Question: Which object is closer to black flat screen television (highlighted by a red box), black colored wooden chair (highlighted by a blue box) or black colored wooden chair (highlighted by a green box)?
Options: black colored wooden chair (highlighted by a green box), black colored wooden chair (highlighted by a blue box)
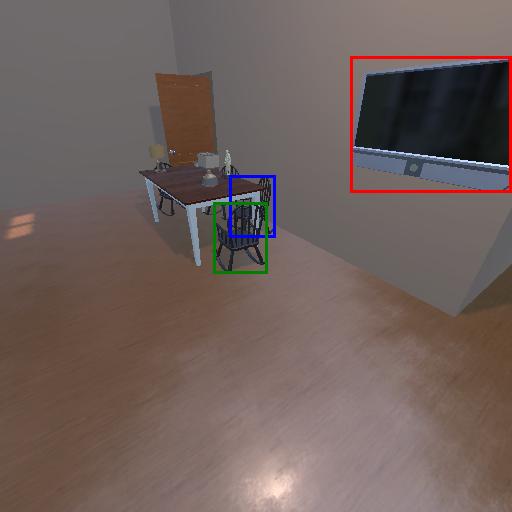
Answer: black colored wooden chair (highlighted by a green box)